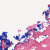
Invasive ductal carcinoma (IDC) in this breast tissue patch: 0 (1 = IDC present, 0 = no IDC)